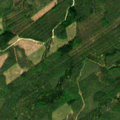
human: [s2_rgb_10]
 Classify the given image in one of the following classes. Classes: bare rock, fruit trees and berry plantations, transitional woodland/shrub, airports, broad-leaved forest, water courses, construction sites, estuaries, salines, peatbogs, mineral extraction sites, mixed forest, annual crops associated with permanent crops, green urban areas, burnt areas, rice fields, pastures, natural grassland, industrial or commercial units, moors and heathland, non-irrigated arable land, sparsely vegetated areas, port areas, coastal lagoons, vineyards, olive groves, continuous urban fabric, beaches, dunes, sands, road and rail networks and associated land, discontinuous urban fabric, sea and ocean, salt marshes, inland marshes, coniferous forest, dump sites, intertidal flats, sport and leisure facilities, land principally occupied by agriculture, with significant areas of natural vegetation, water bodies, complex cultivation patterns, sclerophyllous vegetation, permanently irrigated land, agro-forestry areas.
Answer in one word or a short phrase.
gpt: coniferous forest, mixed forest